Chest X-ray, AP view. Patient: 33 years old, sex F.
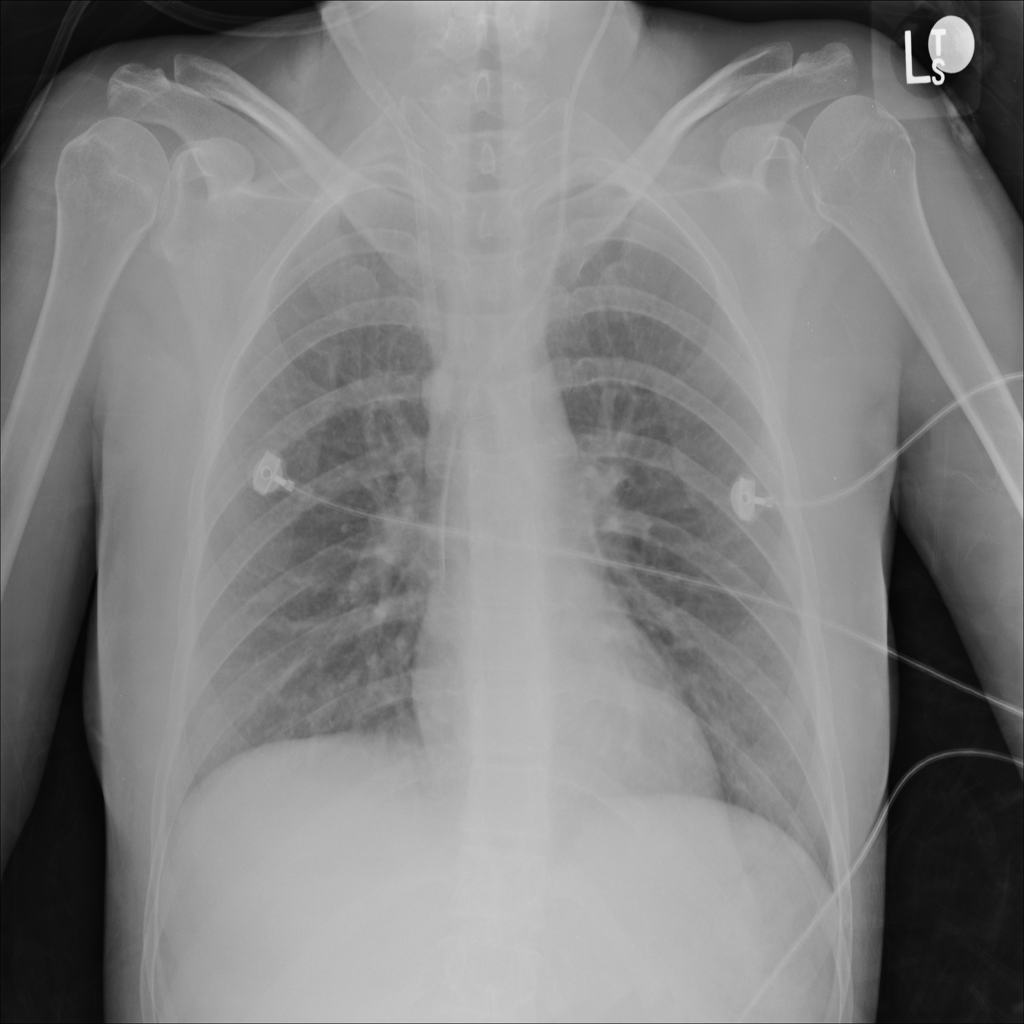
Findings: No Finding